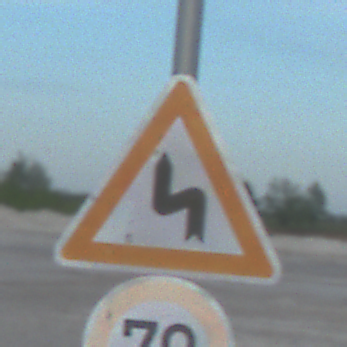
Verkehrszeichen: DoppelkurveZunaechstLinks
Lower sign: Geschwindigkeit70
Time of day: SunriseSunset
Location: Outdoor (Beach)
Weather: PartlyCloudy
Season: NotSpecified
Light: Natural